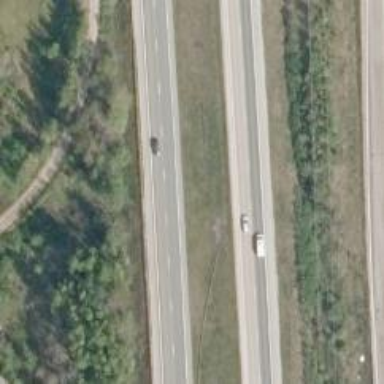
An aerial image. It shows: Asphalt motorway.